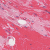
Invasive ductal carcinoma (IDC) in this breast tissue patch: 0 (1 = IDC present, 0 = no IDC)